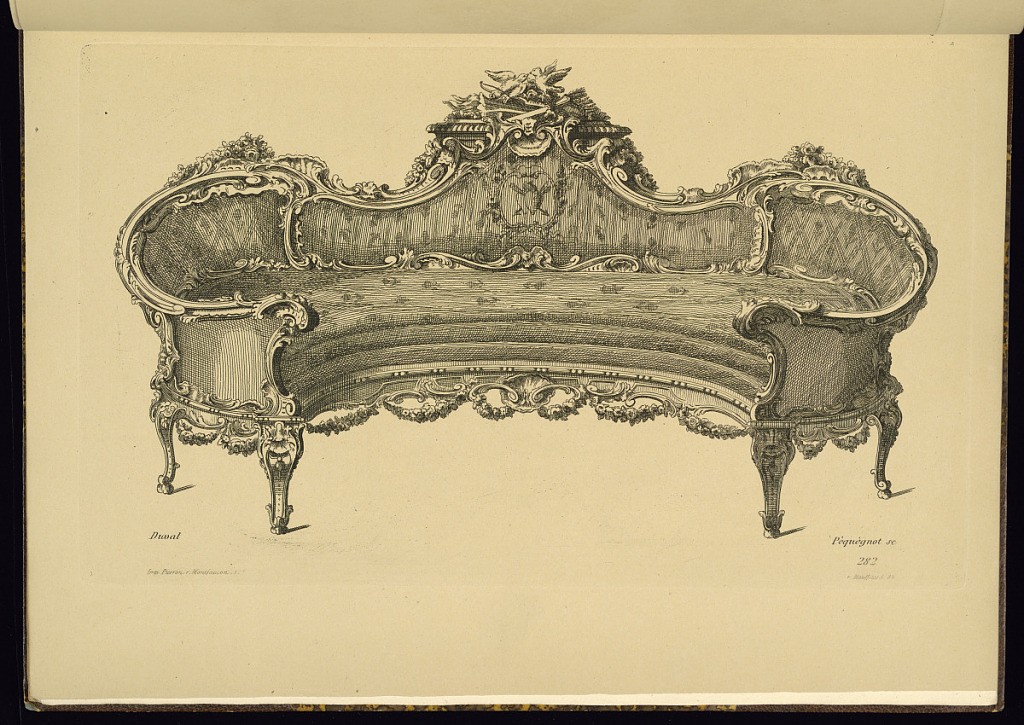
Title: Design for a Sofa
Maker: A. Duval, French, active 18th century
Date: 1862
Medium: Etching on paper
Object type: Print
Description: Design for an upholstered sofa with an ornately sculpted wooden frame and cabriole legs. The frame features doves, quivers of arrows, flaming torches, shells, flowers, waves, festoons of flowres, c-scrolls, and scrolling leaves. The textile features flowers, diaper pattern, and a central cartouche with two pierced hearts. The plate is signed with the printmaker, publisher, and original designer, and numbered.